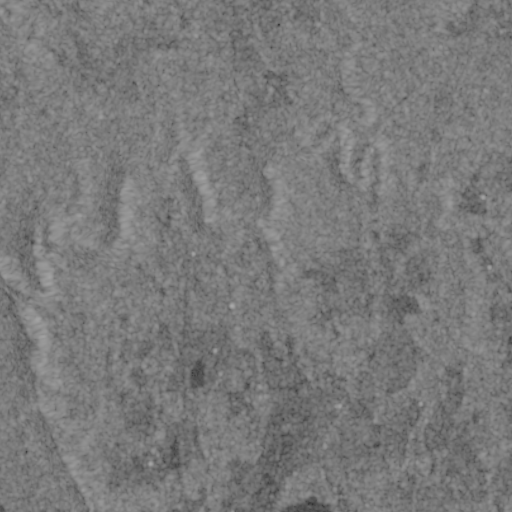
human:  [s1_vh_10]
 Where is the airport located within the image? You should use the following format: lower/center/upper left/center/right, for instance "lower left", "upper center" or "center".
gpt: The airport is located in the lower center of the image.
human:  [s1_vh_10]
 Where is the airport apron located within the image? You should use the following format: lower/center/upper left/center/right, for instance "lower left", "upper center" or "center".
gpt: The airport apron is located in the lower center of the image.
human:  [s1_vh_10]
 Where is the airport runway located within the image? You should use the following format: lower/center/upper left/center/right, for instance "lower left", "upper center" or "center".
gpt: The airport runway is located in the lower center of the image.
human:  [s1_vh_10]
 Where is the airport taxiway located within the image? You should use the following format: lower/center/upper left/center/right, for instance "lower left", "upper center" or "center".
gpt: The airport taxiway is located in the lower center of the image.
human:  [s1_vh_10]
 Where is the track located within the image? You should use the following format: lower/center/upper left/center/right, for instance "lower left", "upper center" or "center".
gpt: There is no track in the image.

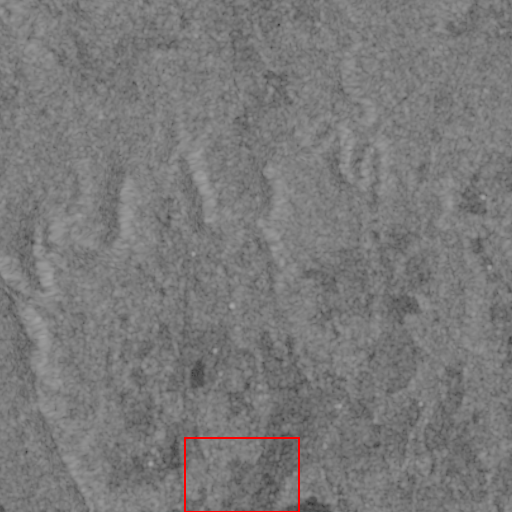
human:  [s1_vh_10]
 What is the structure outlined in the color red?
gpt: The structure outlined in red is an airport.
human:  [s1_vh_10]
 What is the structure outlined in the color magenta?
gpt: There is no magenta outline.